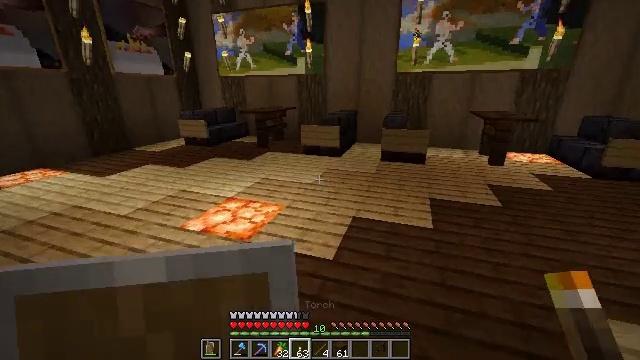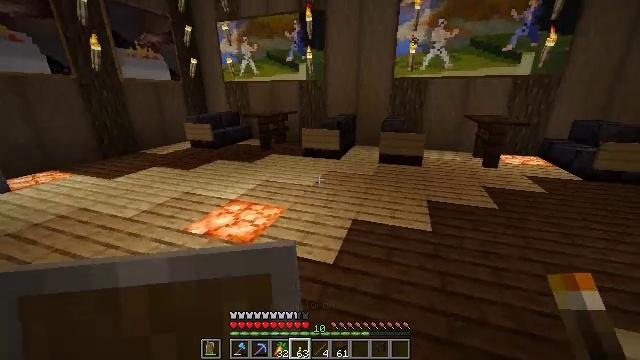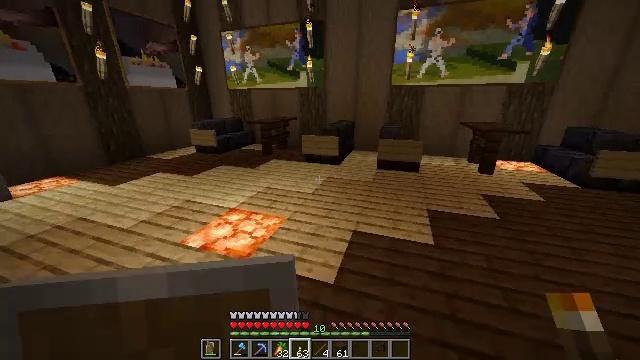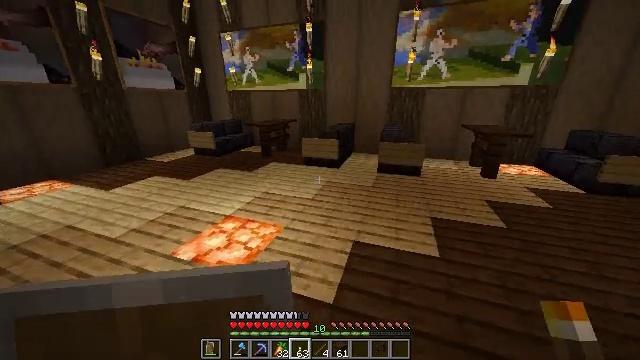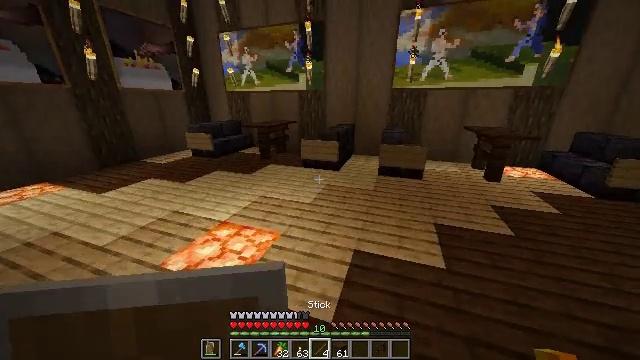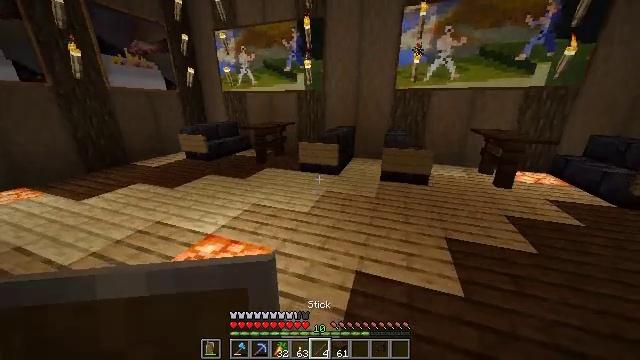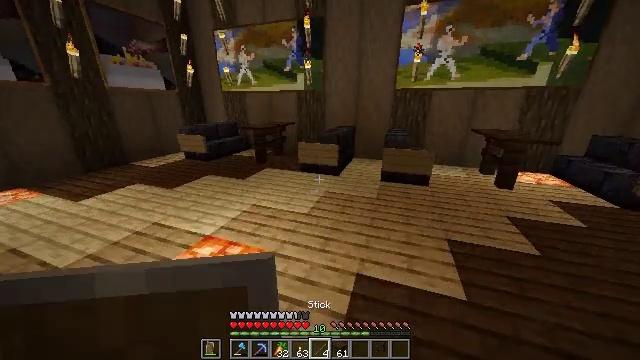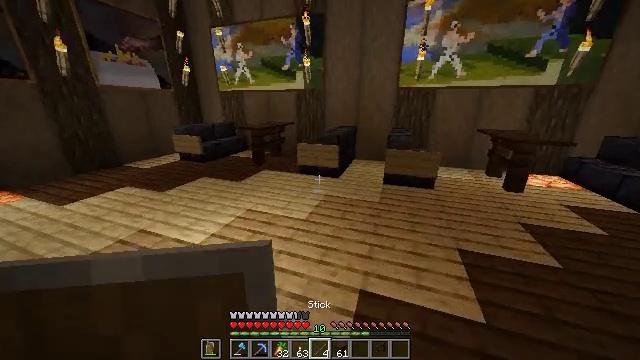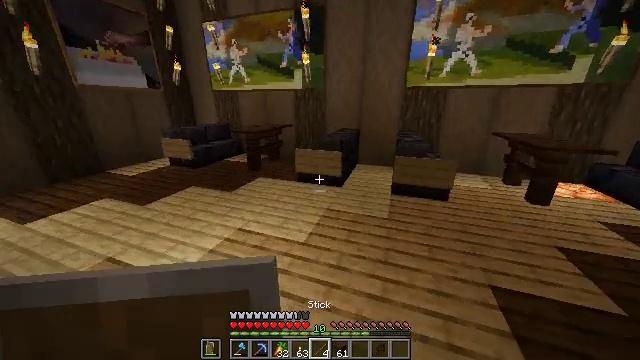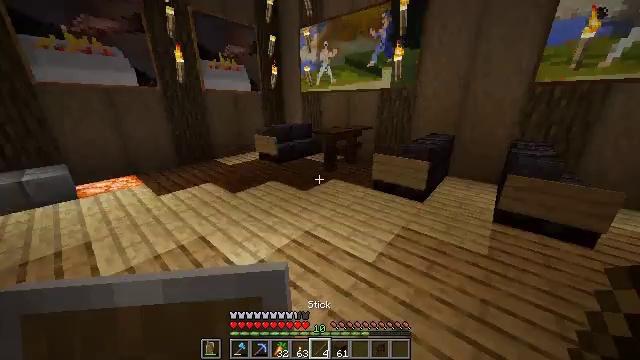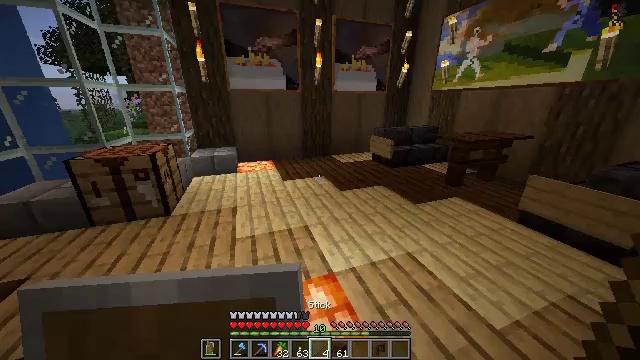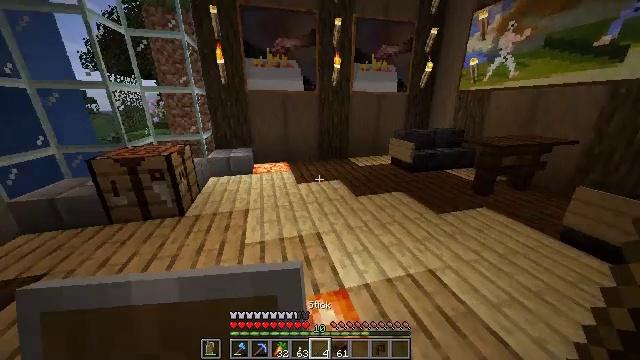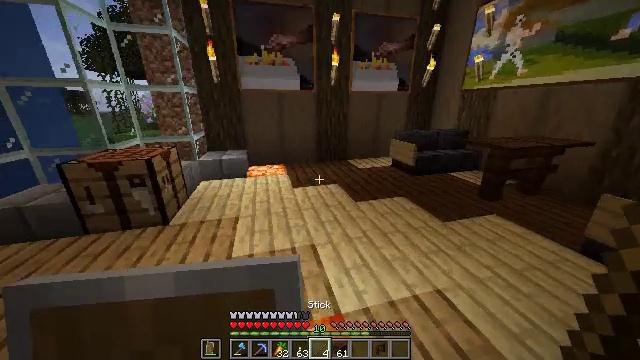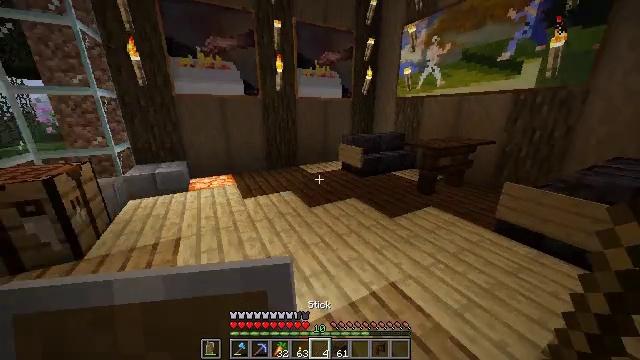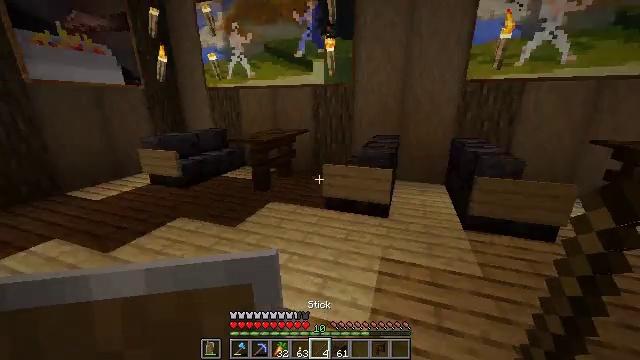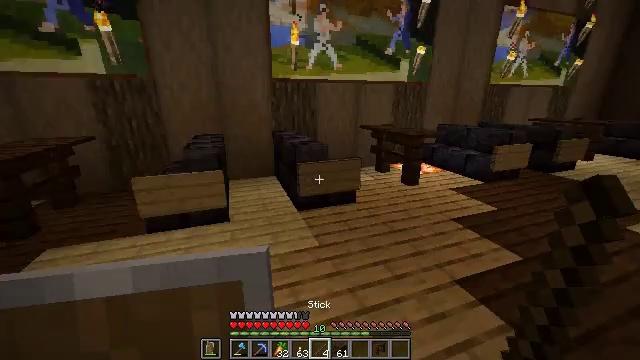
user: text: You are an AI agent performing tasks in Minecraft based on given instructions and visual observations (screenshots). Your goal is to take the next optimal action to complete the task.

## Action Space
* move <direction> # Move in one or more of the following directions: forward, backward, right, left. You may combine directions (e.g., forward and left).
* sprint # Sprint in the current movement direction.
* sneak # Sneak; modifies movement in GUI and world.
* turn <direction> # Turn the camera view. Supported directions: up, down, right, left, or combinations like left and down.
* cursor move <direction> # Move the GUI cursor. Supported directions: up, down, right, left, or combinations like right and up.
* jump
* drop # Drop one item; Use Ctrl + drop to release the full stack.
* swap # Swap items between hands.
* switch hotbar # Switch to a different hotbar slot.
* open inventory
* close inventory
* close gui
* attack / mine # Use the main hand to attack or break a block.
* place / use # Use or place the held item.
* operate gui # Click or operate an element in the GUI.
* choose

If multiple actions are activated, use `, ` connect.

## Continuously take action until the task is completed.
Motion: motion action
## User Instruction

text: Create a polished diorite slab at the crafting table.
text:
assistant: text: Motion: move forward
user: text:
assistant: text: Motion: move forward
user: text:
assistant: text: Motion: move forward
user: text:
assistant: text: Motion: move forward
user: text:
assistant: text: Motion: move forward
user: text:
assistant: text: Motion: move forward
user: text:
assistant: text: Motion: move forward
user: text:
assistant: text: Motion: move forward
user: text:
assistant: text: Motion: move forward, turn left
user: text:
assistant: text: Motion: move forward, turn left
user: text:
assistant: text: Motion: move forward, turn left
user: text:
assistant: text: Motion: no_op
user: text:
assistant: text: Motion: turn right and up
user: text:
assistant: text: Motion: turn right
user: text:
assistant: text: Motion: move right, turn right
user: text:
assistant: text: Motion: move right, turn right
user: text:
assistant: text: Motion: move right, turn left
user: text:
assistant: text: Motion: move right
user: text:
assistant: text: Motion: move forward and move right
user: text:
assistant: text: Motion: move forward and move right
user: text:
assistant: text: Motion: turn right
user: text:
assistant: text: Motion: move forward, turn right
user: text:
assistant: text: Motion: move forward, turn right
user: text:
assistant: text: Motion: move forward, turn right and up
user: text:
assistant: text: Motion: move forward, turn right and up
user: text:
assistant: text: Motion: move forward
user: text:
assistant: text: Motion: move forward
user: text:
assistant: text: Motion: move forward
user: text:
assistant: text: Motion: move forward and move left
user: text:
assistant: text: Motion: move forward and move left, turn right and up